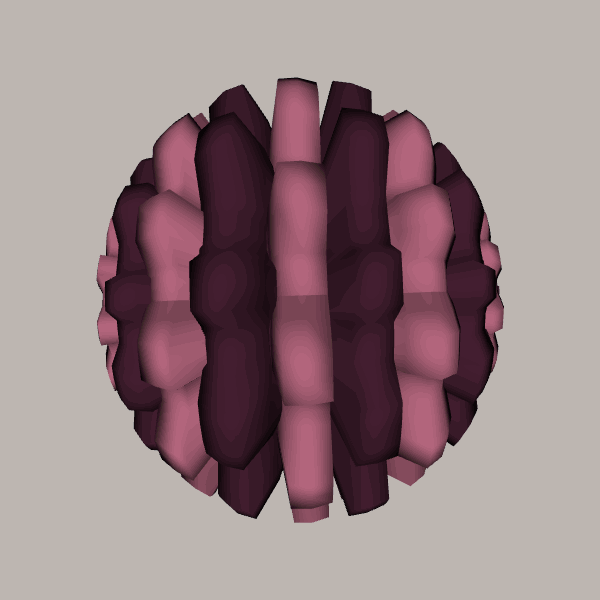
Background: light